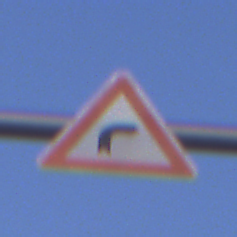
Verkehrszeichen: KurveRechts
Umgebung: Outdoor, Nature
Tageszeit: SunriseSunset
Wetter: Clear
Licht: Natural
Jahreszeit: NotSpecified
Kontrast: LowContrast